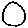
Label: circle